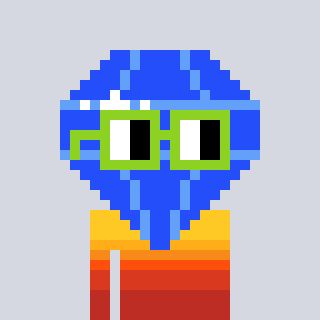
a pixel art character with square light green glasses, a blue diamond-shaped head and a rust-colored body on a cool background